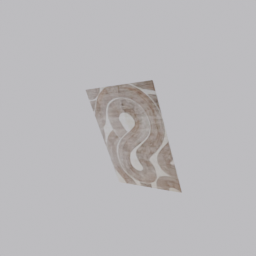
Label: decoration